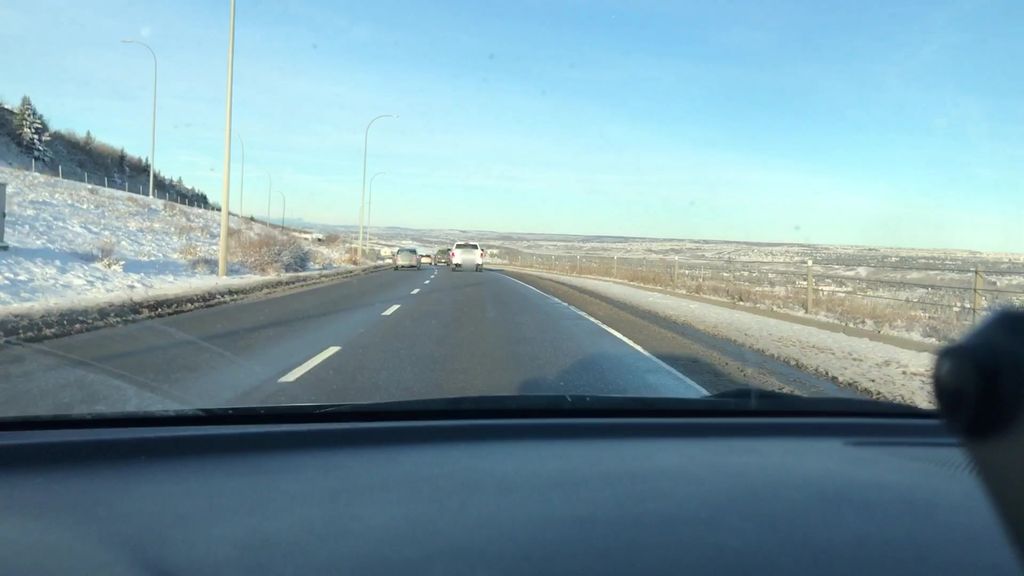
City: calgary